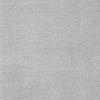
Atmospheric dust classification: dusty